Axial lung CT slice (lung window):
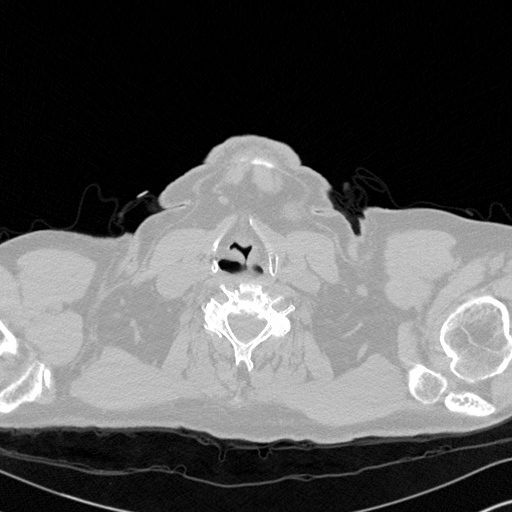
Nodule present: no